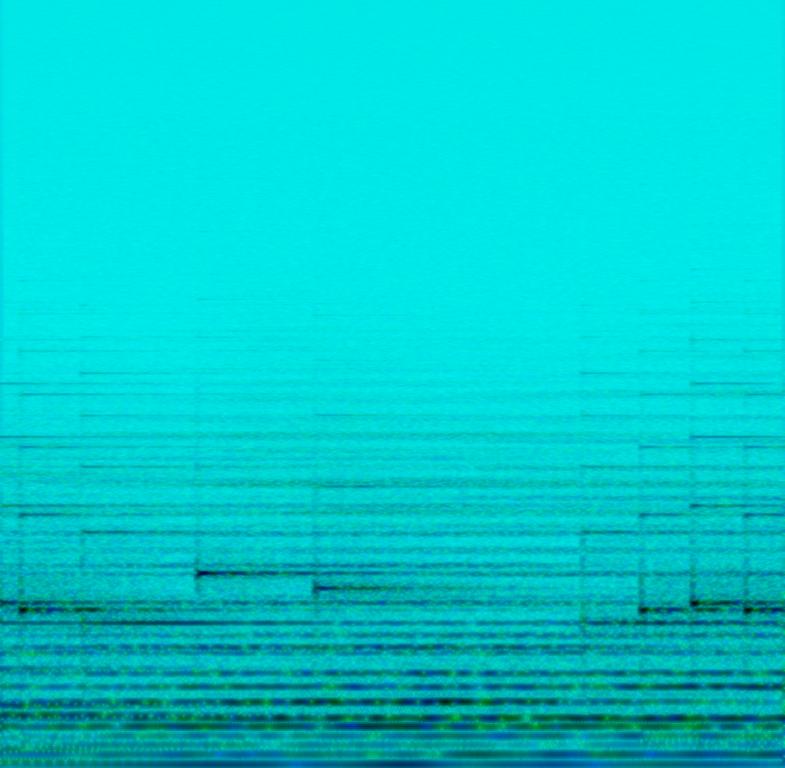
The Ambient song features a mellow piano melody and soft synth pad chords. It sounds relaxing, calming and hypnotic - like something you would listen to while doing yoga.